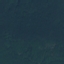
Land use / land cover class: Forest